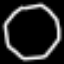
Label: octagon